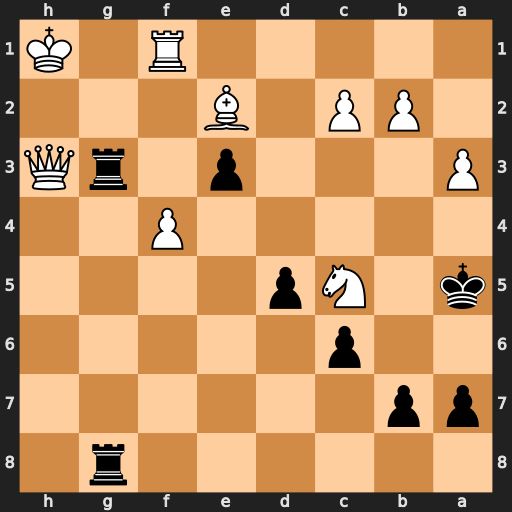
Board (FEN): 6r1/pp6/2p5/k1Np4/5P2/P3p1rQ/1PP1B3/5R1K
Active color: b
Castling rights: -
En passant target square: -
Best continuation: Rxh3#